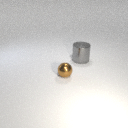
small brown metal sphere in front of large gray metal cylinder